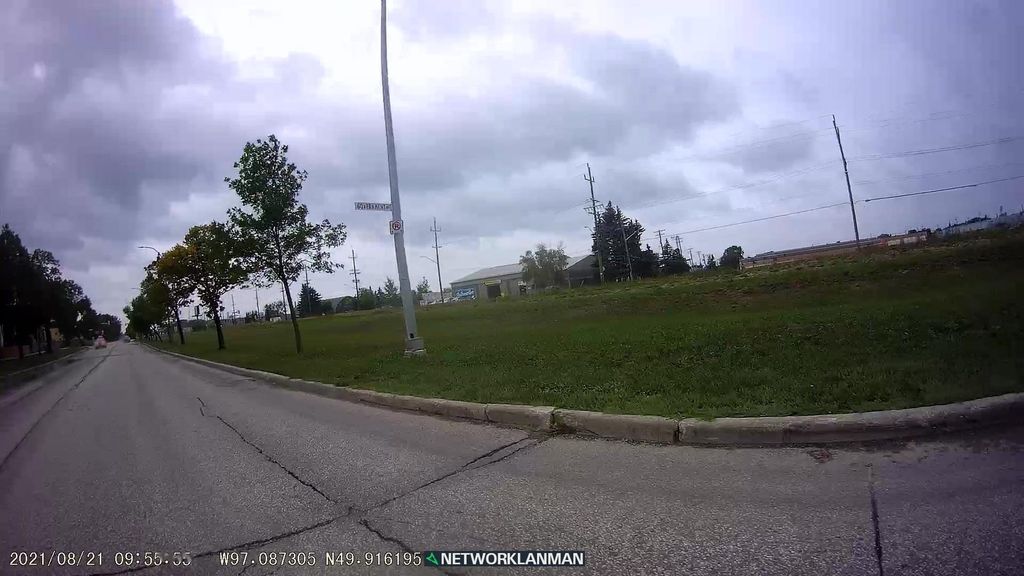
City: winnipeg